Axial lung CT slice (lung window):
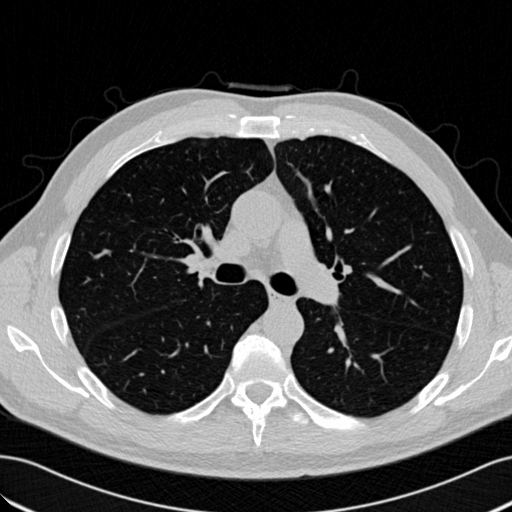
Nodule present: no